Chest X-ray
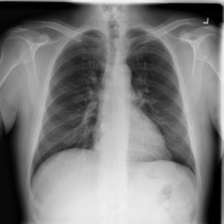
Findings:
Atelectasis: negative
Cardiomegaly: negative
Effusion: negative
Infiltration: positive
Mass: negative
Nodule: negative
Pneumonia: negative
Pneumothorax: negative
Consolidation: negative
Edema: negative
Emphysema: negative
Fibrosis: negative
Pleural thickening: negative
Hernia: negative